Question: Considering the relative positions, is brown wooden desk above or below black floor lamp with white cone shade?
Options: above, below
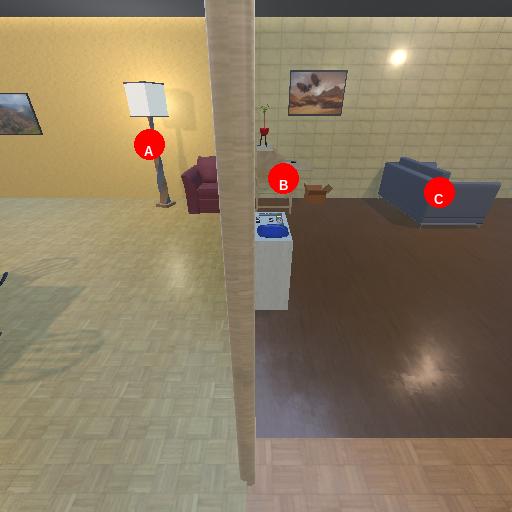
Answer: above